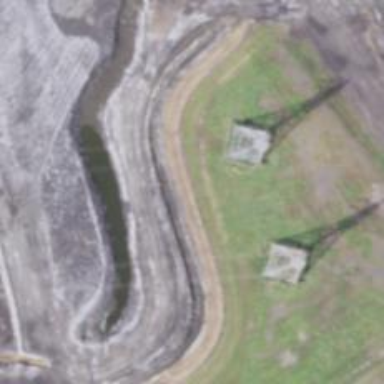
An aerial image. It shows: Lattice structure tower used for power distribution.